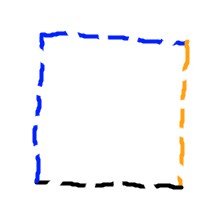
Shape: square